Question: Using the jquery UI Dialog, why is it that when the div that I want to make a dialog of has a position of absolute, the resulting dialog is minimized (can only see the header of the dialog .. if I take out the absolute position everything is fine ..?
Thanks
'''
<!DOCTYPE html PUBLIC "-//W3C//DTD XHTML 1.0 Transitional//EN" "http://www.w3.org/TR/xhtml1/DTD/xhtml1-transitional.dtd">
<html xmlns="http://www.w3.org/1999/xhtml">
<head>
<meta content="en-us" http-equiv="Content-Language" />
<meta content="text/html; charset=utf-8" http-equiv="Content-Type" />
<title>Untitled 1</title>
<link type="text/css" href="css/cupertino/jquery-ui-1.7.2.custom.css" rel="stylesheet" />
<script src="js/jquery-1.3.2.js" type="text/javascript"></script>
<script src="js/jquery-ui-1.7.2.custom.min.js" type="text/javascript"></script>
<script type="text/javascript">
$(document).ready(function(){
$("#layer2").dialog();
});
</script>
</head>
<body style="font-size:62.5%;">
<div id="layer2" style="position: absolute; left: 70px; top: 66px; width: 161px; height: 160px; z-index: 1">
test layer</div>
</body>
</html>
'''

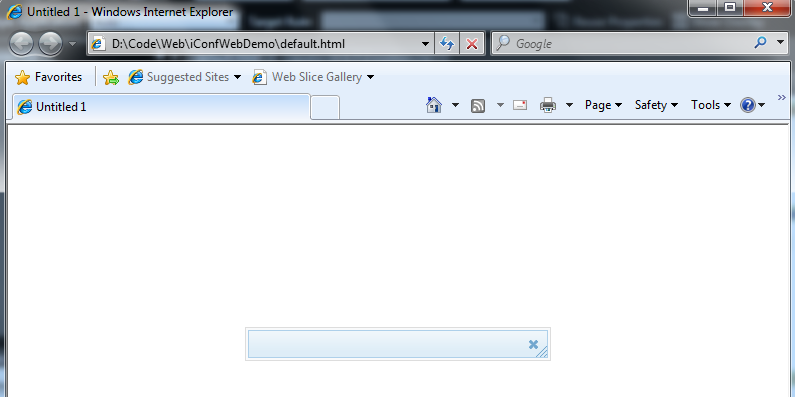
Answer: You should really be positioning the dialog through the jQuery UI Dialog attributes - remove the style attributes you have specified in the div.